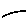
Label: line